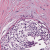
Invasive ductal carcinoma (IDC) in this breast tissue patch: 0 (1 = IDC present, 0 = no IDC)